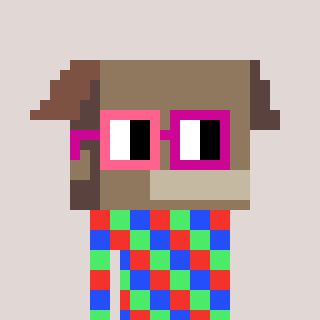
a pixel art character with square pink and red glasses, a box-shaped head and a grayscale-colored body on a warm background